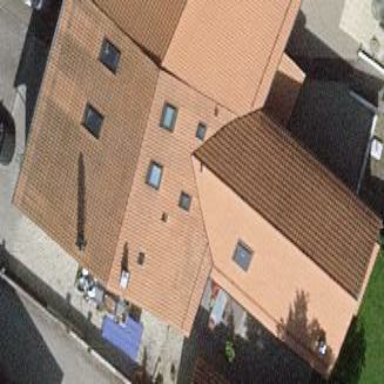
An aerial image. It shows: Semi-detached house.